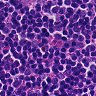
Metastatic tissue present: no